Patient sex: F
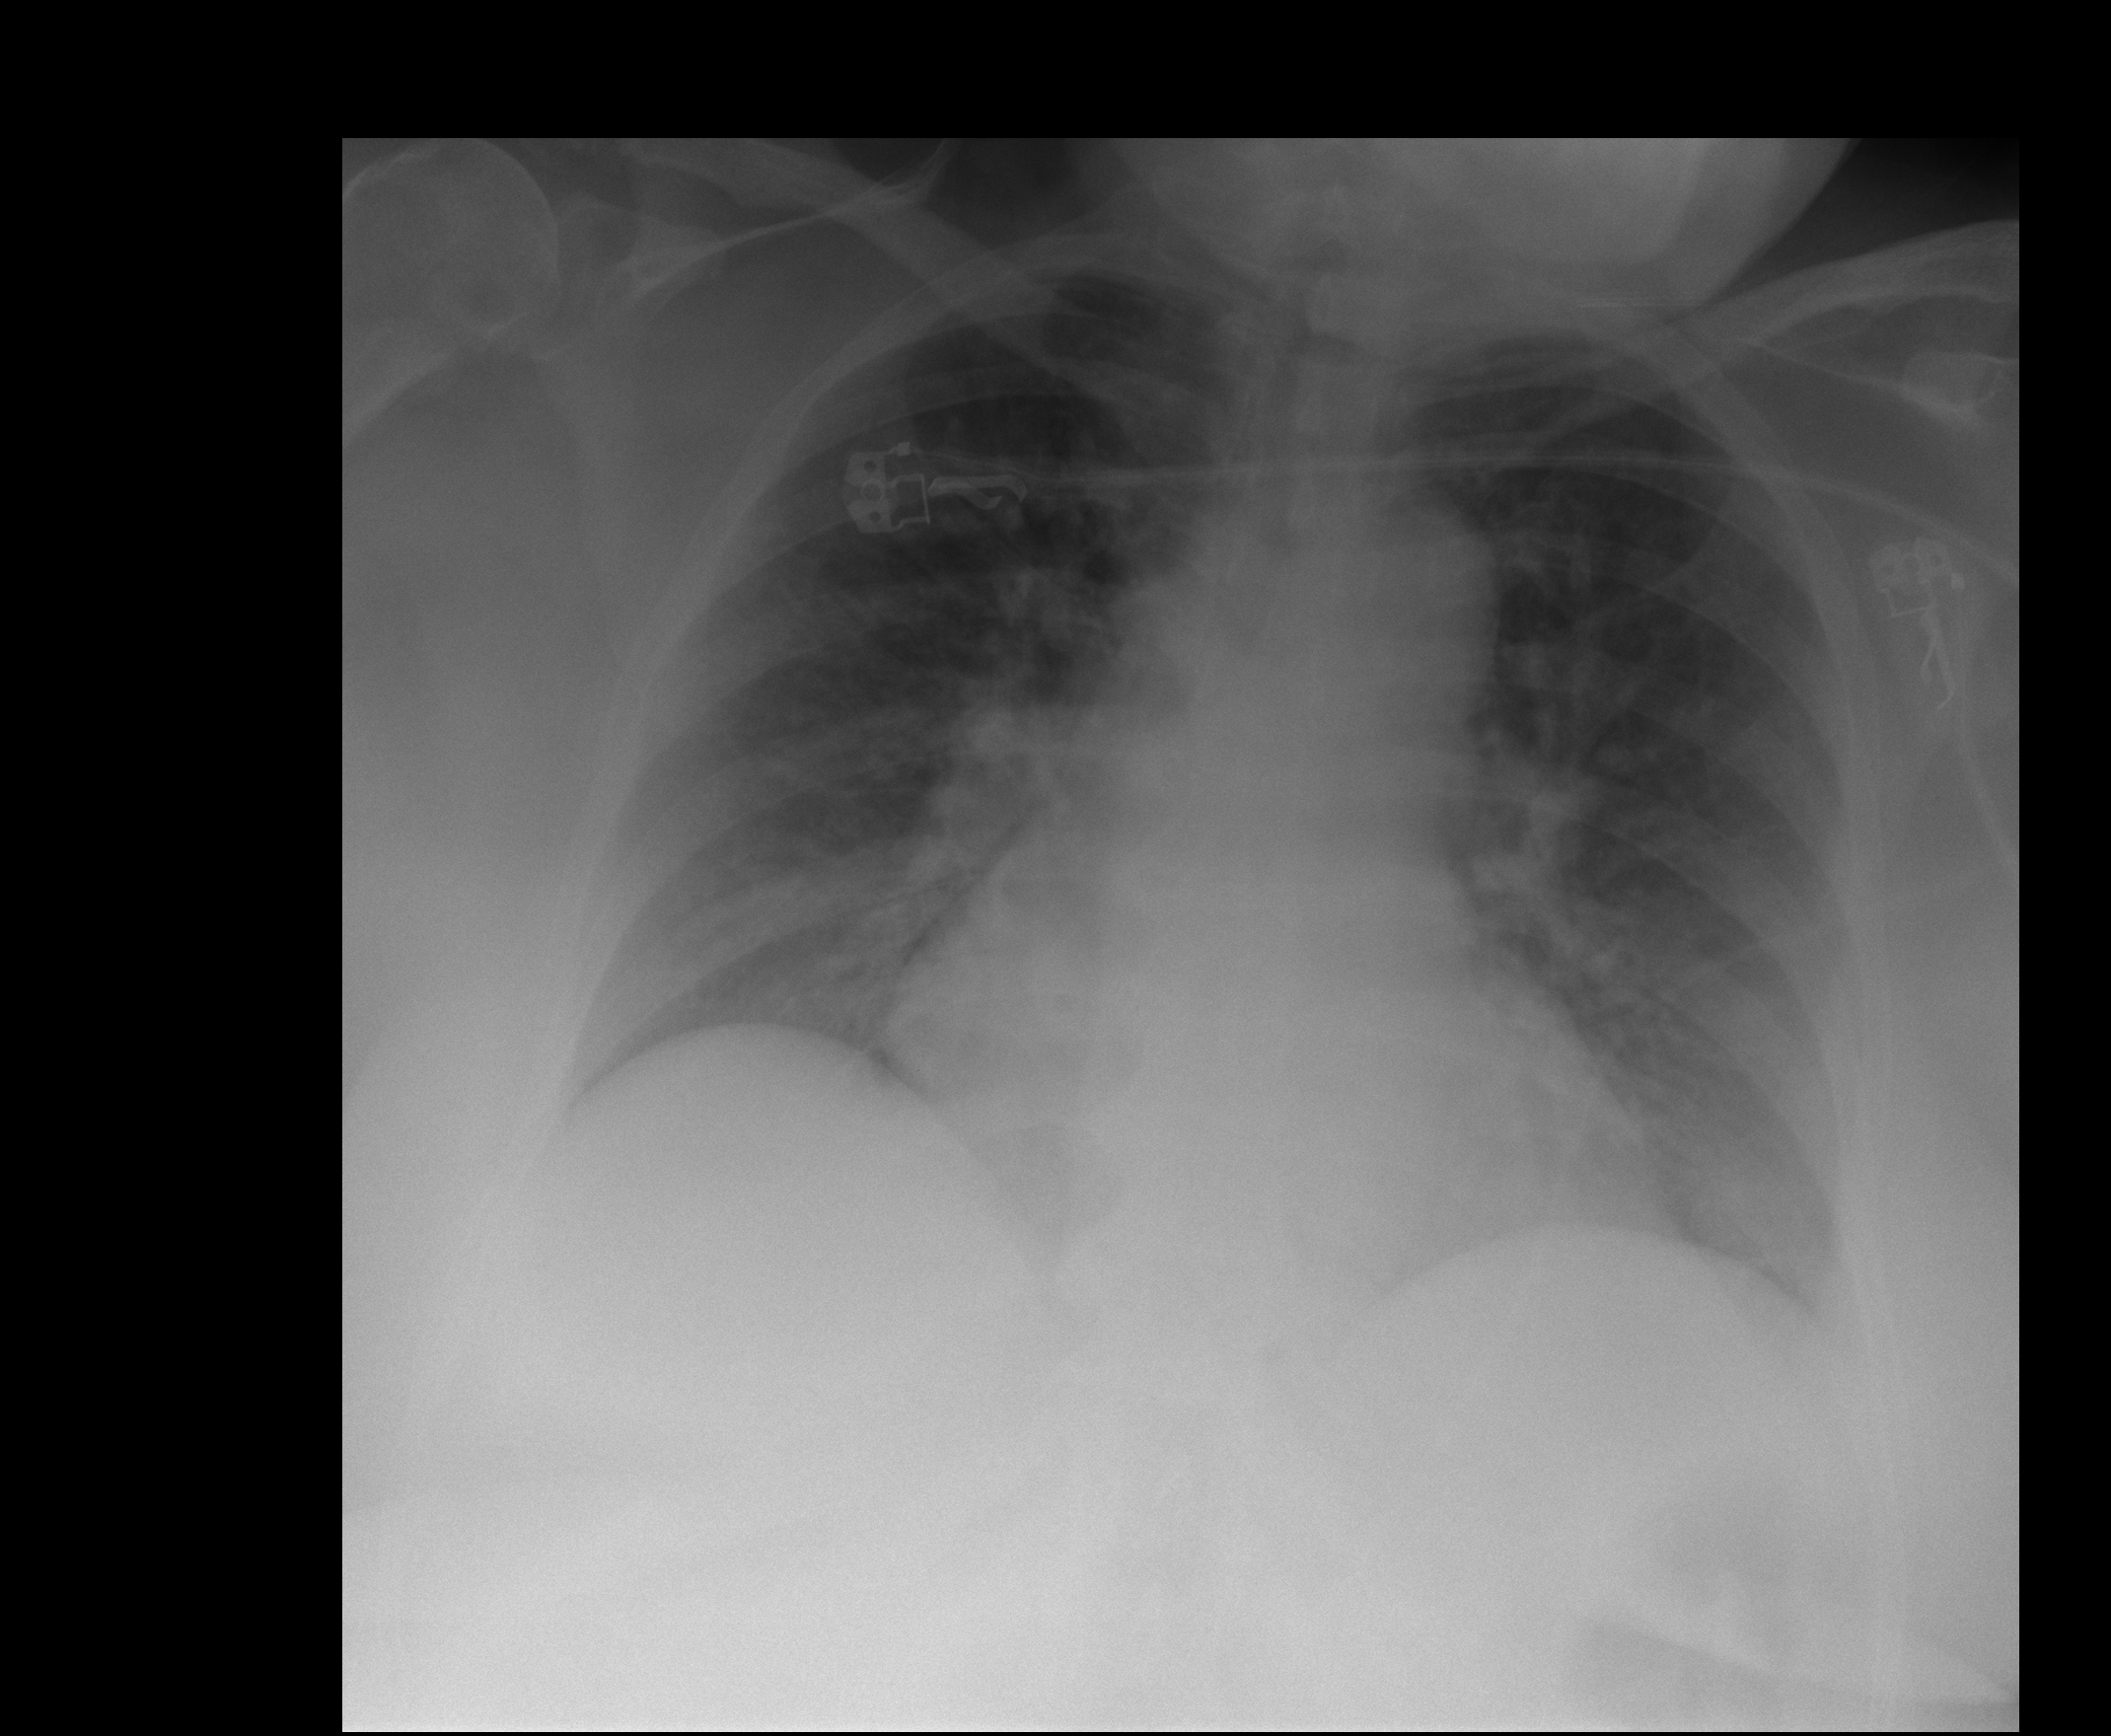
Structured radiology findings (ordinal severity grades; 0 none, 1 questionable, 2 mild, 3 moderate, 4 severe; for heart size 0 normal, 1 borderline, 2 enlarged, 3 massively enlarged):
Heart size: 2
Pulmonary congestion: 2
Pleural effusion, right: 0
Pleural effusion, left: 0
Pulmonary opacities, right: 2
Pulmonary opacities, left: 2
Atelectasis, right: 0
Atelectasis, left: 0